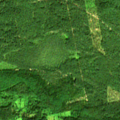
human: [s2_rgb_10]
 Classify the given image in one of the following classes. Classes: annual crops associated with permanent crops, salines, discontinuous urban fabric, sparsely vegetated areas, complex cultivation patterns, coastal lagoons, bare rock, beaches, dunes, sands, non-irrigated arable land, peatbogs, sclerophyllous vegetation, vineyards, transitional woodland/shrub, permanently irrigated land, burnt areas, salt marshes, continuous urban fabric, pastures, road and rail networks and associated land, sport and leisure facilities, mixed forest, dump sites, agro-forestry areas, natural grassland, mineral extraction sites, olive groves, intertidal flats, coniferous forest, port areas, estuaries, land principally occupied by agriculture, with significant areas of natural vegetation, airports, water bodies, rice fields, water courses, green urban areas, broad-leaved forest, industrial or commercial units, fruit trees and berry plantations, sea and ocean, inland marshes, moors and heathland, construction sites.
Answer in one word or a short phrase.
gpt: land principally occupied by agriculture, with significant areas of natural vegetation, broad-leaved forest, coniferous forest, mixed forest